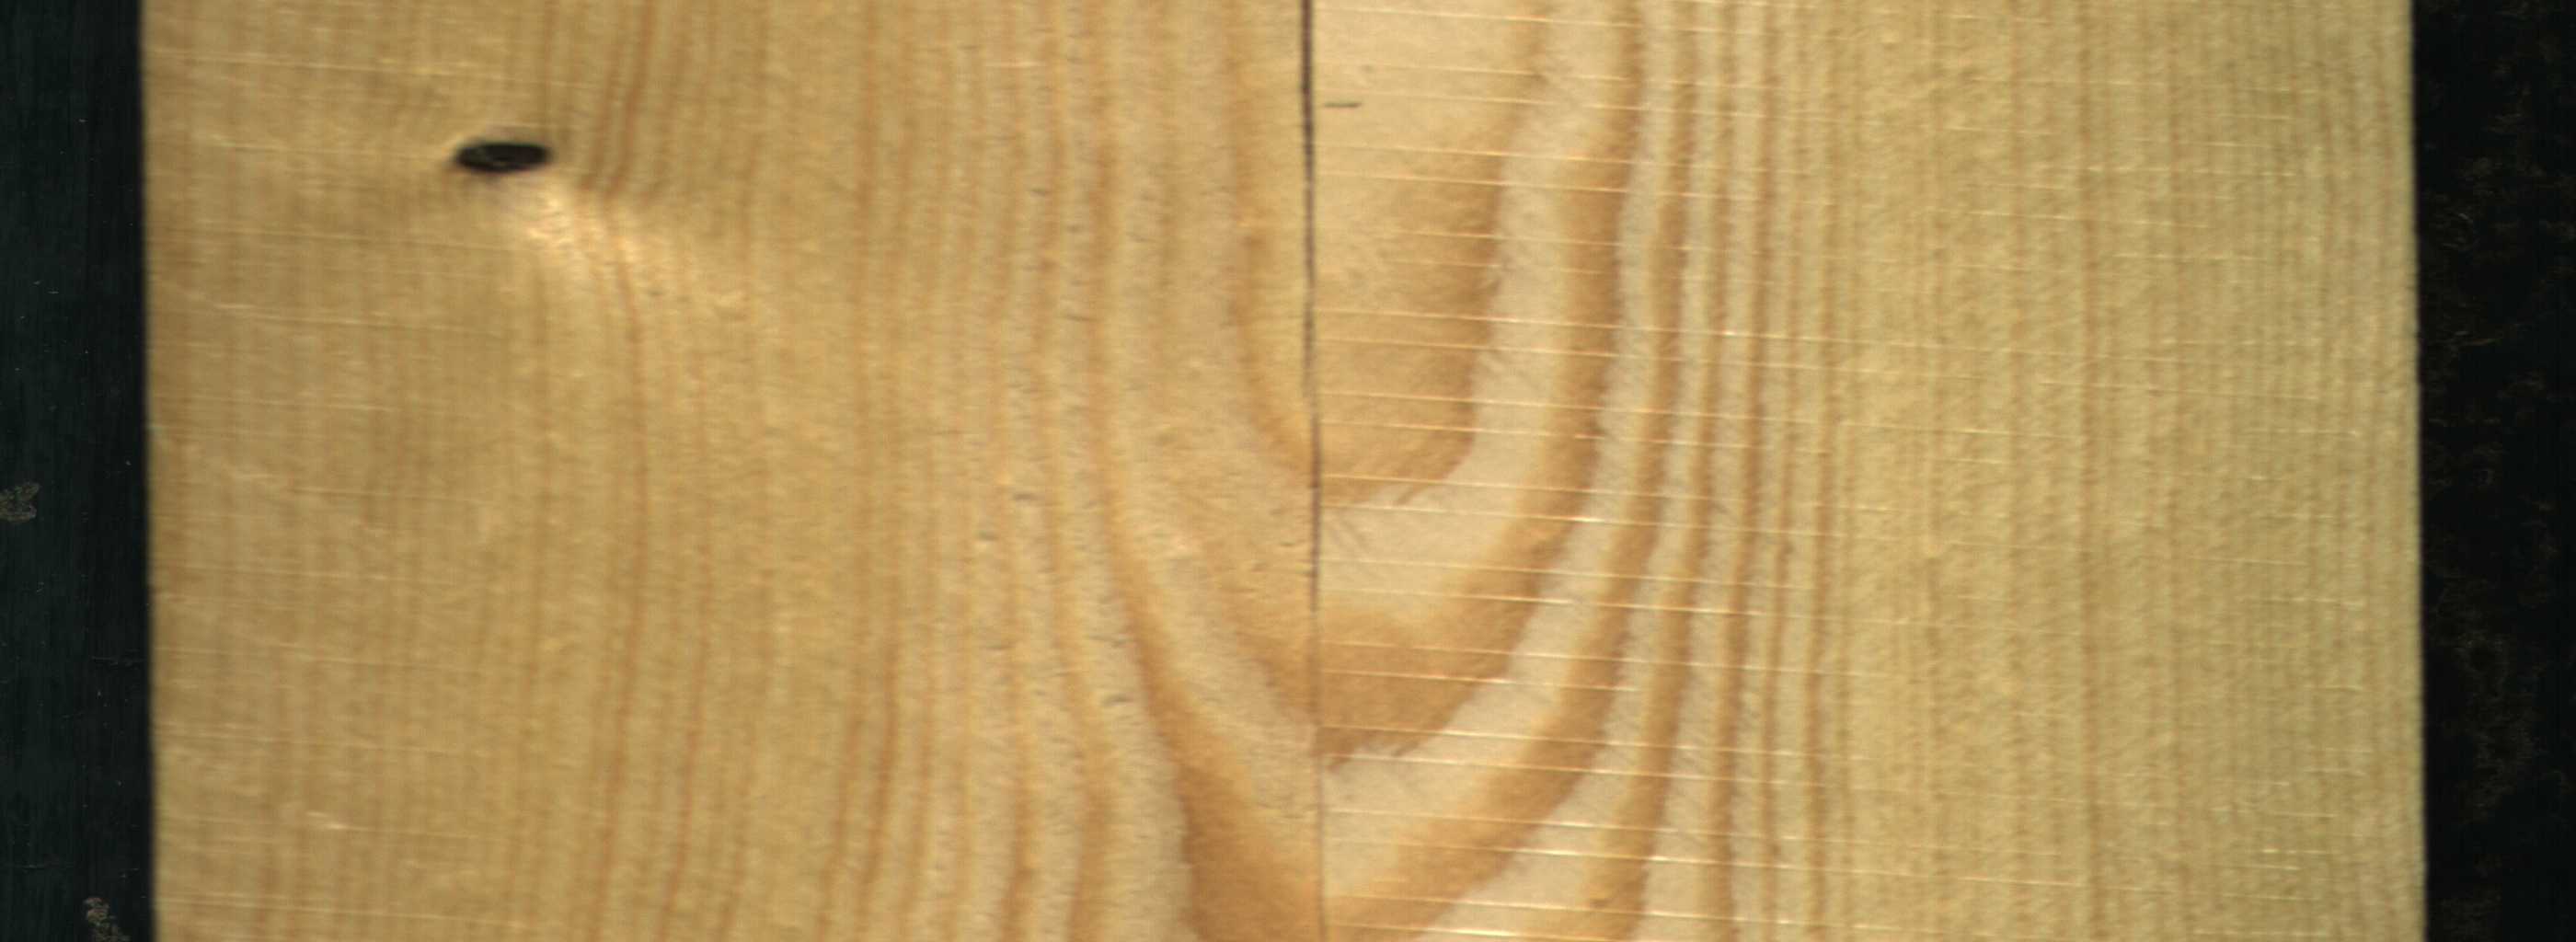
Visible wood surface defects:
Crack
Dead_Knot